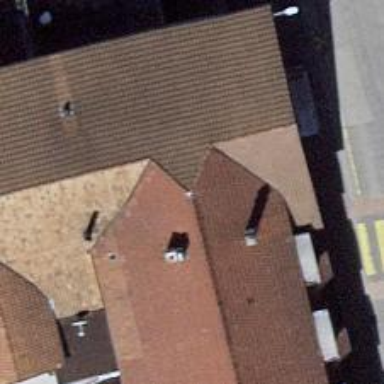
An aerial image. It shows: Restaurant.